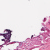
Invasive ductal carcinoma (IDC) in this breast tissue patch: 0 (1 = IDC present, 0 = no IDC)